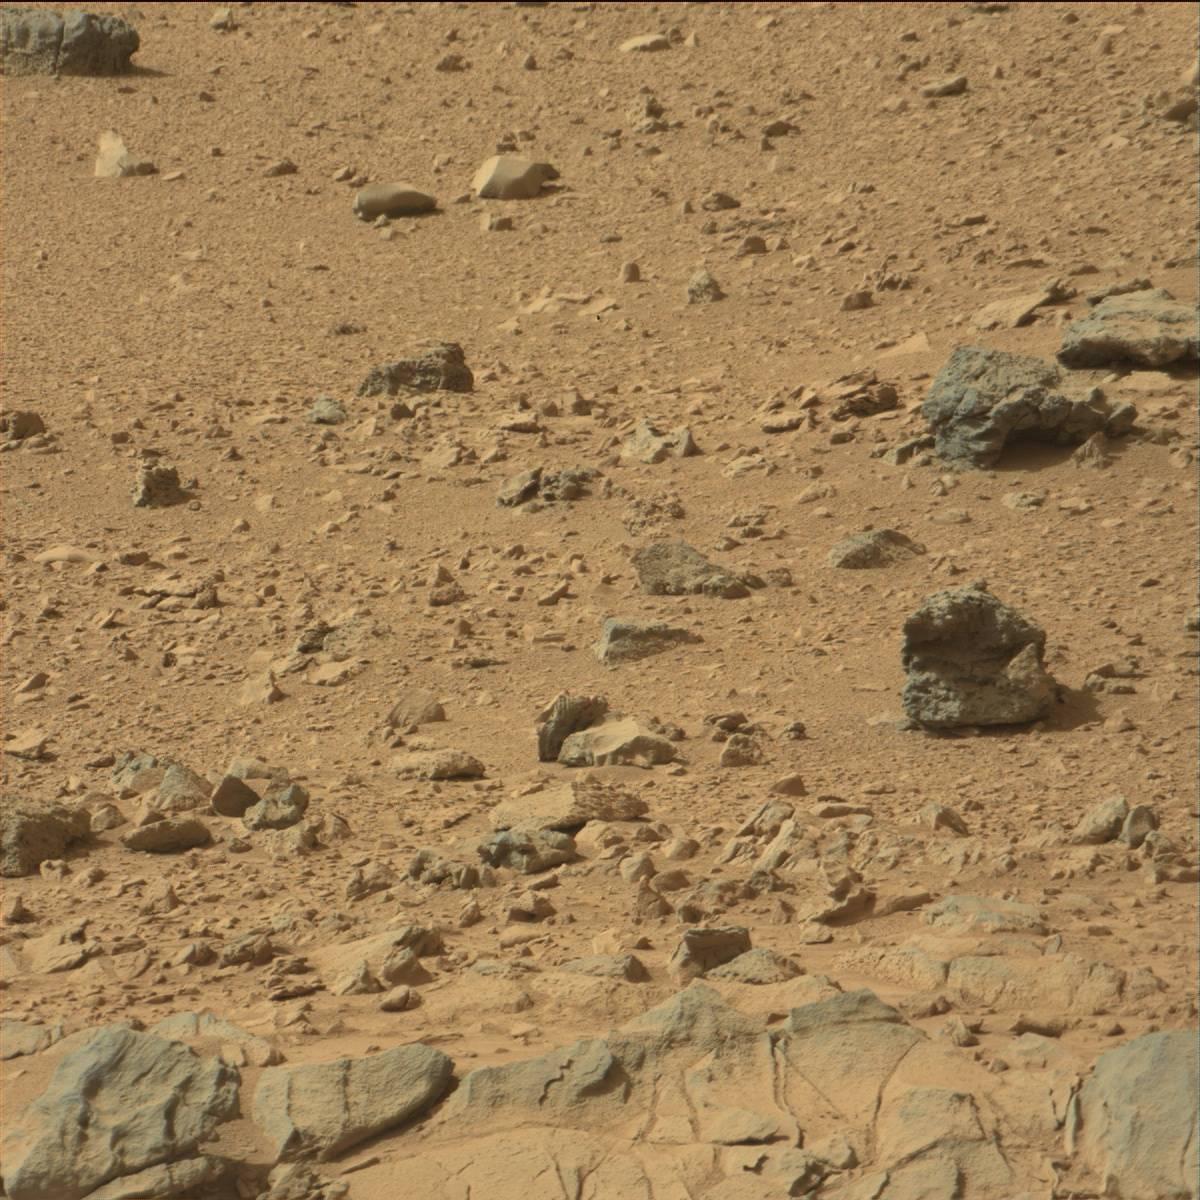
Terrain classes present: Bedrock, Rock, Sand / Soil